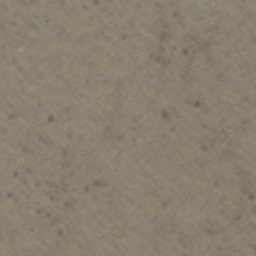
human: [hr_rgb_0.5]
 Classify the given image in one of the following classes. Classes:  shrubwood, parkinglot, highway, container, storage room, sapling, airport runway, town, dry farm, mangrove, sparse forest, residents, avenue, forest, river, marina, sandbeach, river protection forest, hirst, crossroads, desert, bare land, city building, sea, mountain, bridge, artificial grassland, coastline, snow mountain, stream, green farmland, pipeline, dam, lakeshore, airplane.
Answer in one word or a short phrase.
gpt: bare land